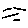
Label: line